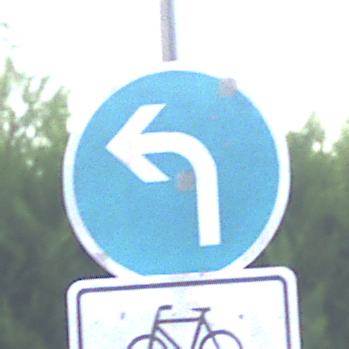
Verkehrszeichen: VorgeschriebeneFahrtrichtungLinks
Zusatzzeichen unten: EinspurigeFahrzeugeFrei1
Umgebung: Outdoor, Urban
Tageszeit: SunriseSunset
Wetter: Clear
Licht: Natural
Jahreszeit: NotSpecified
Kontrast: LowContrast